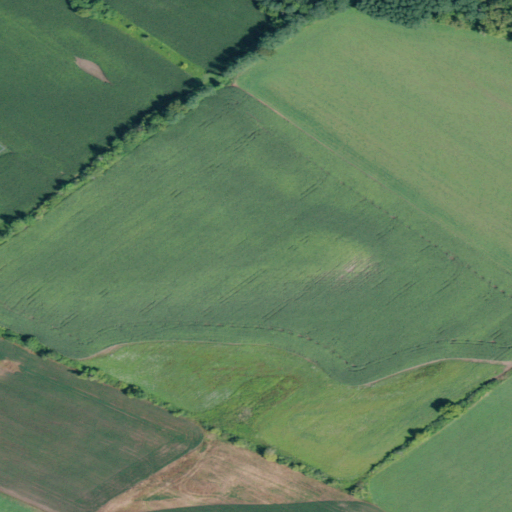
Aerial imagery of mountain in New York named Florida Hills containing cultivated crops, pasture, mixed forest, deciduous forest, and evergreen forest